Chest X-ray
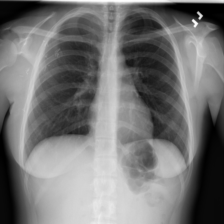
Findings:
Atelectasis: negative
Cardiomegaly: negative
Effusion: negative
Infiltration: negative
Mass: negative
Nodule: negative
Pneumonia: negative
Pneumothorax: negative
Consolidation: negative
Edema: negative
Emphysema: negative
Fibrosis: negative
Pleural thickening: negative
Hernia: negative